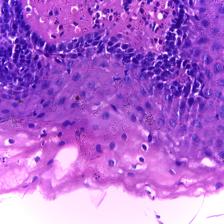
Diagnosis: OSCC